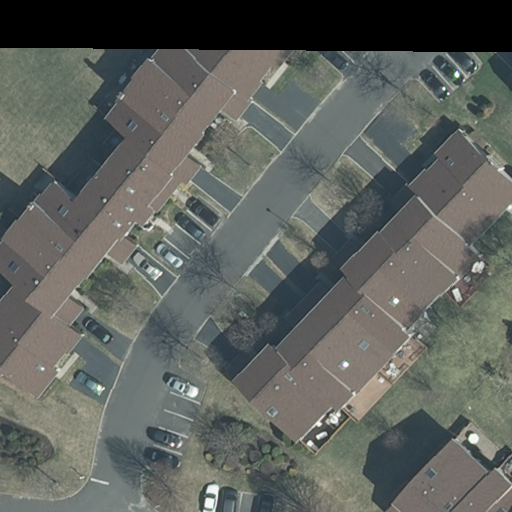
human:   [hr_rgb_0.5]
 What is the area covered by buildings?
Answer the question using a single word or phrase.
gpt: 3182m2

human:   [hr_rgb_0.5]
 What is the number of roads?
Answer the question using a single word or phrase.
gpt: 1

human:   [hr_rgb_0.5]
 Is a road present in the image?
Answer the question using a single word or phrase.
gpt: yes

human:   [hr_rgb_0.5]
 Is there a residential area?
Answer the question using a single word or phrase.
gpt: yes

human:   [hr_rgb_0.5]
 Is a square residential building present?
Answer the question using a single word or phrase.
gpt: no

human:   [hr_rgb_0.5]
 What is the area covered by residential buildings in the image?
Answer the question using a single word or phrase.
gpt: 3182m2

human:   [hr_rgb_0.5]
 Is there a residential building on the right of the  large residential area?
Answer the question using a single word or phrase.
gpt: yes

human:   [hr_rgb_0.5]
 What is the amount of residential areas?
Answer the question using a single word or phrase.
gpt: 1

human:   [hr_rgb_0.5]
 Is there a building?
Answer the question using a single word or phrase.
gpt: yes

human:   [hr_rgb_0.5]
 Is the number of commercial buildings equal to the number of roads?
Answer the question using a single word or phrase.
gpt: no

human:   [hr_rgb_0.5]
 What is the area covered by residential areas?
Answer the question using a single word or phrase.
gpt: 10632m2

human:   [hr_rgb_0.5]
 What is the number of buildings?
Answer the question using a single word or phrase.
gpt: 4

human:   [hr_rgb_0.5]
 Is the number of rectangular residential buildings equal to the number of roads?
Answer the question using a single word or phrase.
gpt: yes

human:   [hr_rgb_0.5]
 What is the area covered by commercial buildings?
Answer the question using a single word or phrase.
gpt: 0m2

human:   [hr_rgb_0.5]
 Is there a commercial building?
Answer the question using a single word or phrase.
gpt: no

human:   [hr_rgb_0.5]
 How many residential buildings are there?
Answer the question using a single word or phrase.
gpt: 4

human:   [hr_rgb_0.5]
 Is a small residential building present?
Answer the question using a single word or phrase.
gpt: yes

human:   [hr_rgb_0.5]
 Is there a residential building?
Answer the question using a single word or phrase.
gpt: yes

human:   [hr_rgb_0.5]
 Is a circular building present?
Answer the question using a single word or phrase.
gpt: no

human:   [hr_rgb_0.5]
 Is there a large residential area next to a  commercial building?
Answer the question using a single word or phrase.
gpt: no

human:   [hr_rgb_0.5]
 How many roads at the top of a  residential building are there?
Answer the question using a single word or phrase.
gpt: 1

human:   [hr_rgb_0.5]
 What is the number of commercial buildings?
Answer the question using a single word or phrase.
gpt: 0

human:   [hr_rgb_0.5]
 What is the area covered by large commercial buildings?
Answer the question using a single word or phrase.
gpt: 0m2

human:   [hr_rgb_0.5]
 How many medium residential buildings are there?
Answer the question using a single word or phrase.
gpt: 1

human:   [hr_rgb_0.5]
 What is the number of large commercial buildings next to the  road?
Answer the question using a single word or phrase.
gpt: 0

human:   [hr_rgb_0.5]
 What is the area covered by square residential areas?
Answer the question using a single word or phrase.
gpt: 0m2

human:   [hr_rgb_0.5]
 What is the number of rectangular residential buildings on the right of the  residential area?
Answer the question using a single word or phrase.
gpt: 1

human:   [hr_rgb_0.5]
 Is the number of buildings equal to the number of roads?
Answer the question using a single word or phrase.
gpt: no

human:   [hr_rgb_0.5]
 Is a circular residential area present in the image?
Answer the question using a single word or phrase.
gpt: no

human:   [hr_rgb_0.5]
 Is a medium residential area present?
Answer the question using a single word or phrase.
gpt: no

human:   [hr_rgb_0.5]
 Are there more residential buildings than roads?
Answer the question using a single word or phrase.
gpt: yes

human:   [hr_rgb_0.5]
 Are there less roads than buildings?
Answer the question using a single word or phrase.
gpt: yes

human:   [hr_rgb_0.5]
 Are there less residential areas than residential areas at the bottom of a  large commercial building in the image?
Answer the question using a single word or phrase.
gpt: no

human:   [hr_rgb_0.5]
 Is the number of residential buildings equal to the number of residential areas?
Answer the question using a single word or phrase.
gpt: no

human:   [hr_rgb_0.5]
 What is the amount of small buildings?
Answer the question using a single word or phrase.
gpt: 1

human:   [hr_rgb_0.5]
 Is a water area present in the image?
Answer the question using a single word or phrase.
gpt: no

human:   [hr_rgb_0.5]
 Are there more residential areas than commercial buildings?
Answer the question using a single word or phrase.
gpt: yes

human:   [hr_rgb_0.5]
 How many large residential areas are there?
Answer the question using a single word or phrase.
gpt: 1

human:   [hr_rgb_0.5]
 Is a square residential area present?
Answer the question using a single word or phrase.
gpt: no

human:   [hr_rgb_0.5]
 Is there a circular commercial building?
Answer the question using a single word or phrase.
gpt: no

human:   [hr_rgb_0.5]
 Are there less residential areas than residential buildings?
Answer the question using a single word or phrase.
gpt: yes

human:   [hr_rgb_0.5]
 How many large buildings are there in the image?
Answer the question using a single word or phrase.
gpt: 2

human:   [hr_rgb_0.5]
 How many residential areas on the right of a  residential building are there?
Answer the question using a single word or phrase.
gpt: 0

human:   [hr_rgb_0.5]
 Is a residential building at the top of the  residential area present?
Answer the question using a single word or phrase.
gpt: yes

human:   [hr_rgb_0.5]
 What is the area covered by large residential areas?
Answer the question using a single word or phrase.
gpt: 10632m2

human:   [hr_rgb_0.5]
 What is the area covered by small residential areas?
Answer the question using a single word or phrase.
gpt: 0m2

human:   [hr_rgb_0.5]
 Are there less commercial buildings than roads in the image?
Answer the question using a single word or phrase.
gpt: yes

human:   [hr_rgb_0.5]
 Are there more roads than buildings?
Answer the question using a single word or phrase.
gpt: no

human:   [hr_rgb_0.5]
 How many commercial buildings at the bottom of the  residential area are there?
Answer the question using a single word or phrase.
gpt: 0

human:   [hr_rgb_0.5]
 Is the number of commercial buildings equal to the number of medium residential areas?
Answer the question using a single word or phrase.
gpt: yes

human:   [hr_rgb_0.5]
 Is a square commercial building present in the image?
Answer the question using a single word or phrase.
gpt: no

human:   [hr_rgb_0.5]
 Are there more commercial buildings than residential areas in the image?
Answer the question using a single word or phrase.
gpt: no

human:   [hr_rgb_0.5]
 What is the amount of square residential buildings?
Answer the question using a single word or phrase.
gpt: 0

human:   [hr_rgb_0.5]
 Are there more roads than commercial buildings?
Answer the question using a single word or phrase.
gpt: yes

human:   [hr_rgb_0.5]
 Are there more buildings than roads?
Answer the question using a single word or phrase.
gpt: yes

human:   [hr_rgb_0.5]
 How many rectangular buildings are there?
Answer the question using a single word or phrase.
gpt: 1

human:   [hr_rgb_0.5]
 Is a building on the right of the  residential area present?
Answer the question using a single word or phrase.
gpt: yes

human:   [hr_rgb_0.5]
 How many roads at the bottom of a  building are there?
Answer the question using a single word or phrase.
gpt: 0

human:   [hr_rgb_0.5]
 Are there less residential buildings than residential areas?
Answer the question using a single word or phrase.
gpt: no

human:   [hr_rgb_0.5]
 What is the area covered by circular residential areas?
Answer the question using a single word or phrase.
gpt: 0m2

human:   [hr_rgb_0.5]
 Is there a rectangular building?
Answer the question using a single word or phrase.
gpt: yes

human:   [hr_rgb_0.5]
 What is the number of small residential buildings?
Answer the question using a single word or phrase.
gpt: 1

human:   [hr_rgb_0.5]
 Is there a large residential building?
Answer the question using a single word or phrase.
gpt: yes

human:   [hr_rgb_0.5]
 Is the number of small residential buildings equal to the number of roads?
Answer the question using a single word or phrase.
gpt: yes